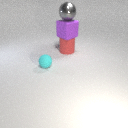
large red rubber cylinder behind small cyan rubber sphere